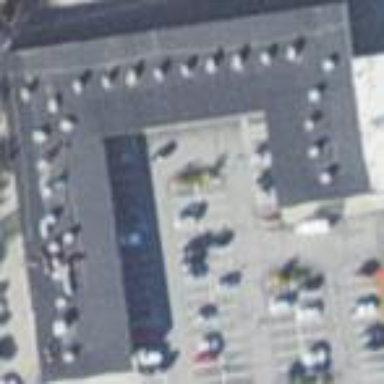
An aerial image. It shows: Retail building.